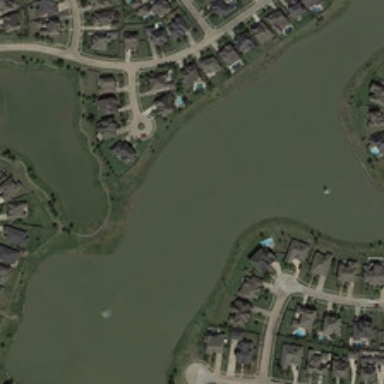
The curly pond is surrounded by tiny villas .